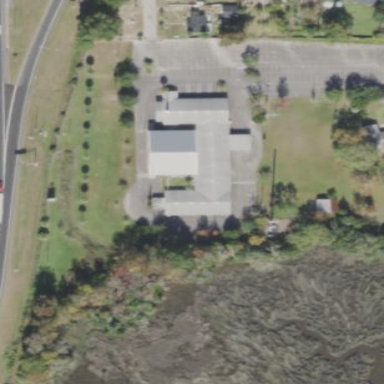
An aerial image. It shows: Building serving as place of worship.